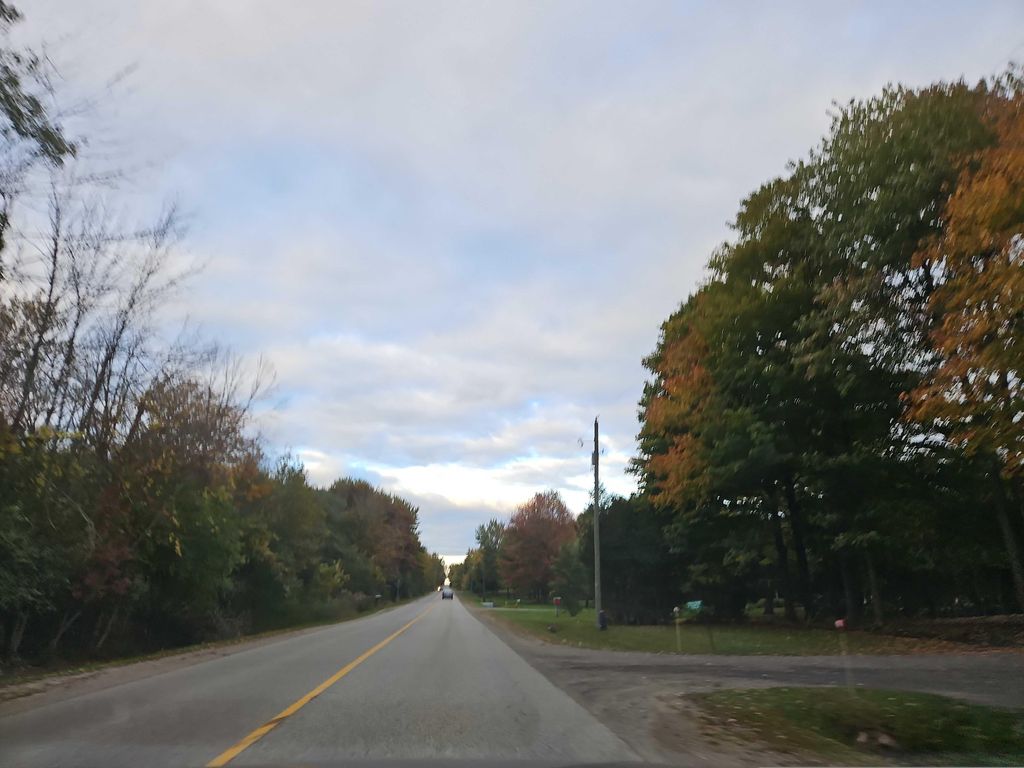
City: kitchener-waterloo